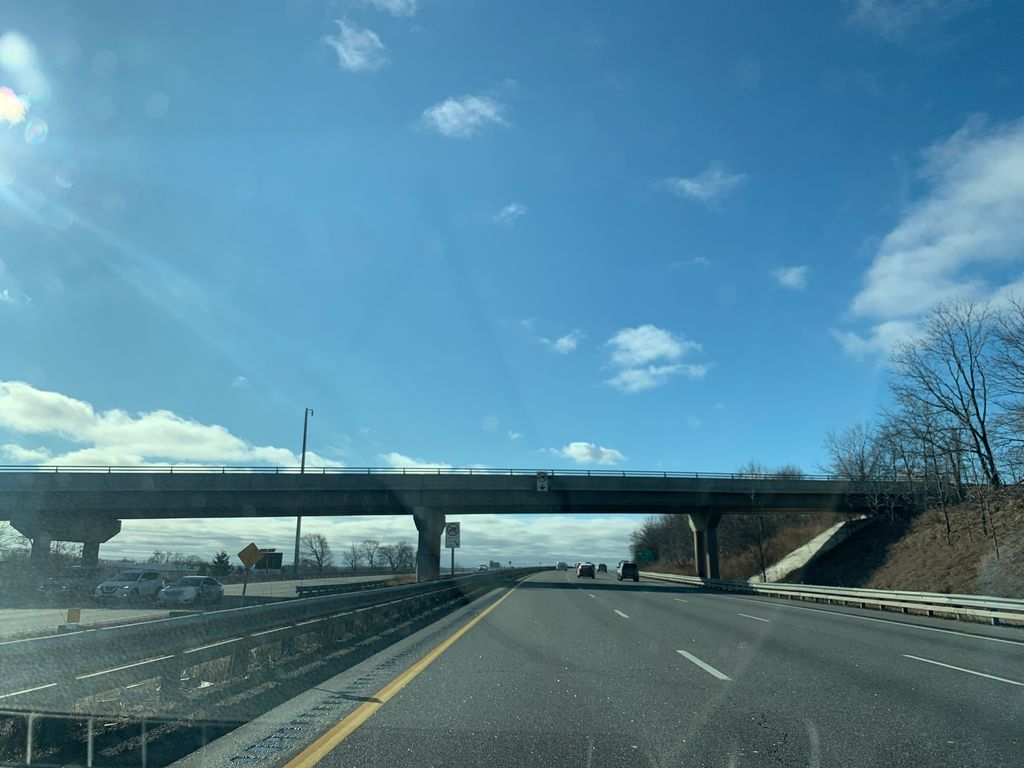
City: hamilton